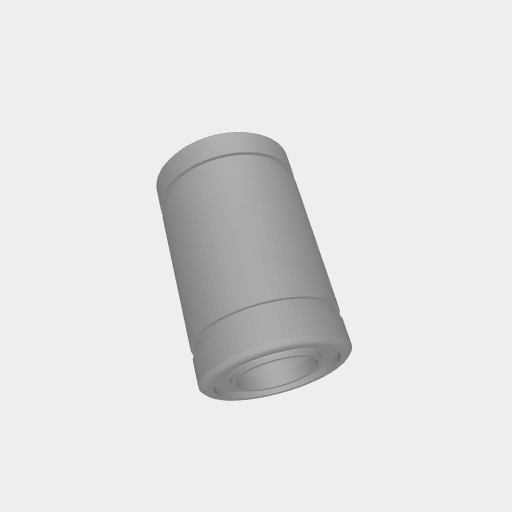
Part: LinearBearing8ID24